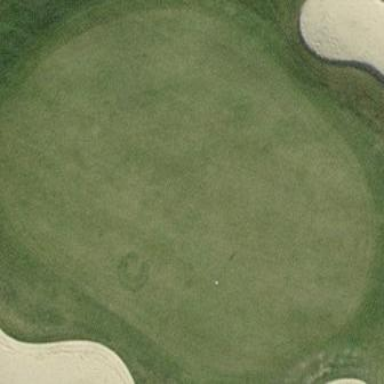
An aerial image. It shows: Golf green.